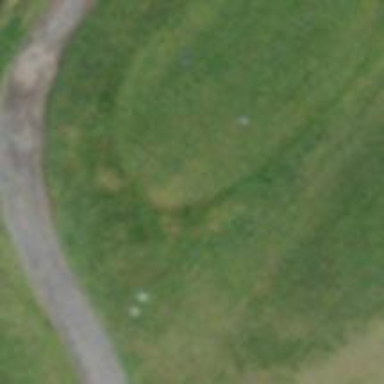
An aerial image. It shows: Grassy area designated as golf tee.